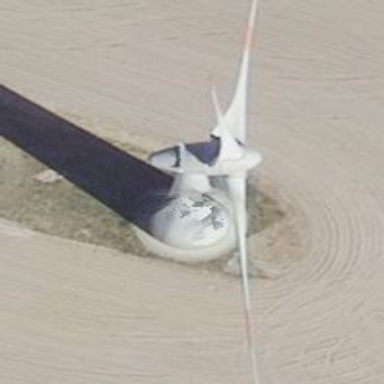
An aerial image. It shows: Wind generator in the form of horizontal axis wind turbine.